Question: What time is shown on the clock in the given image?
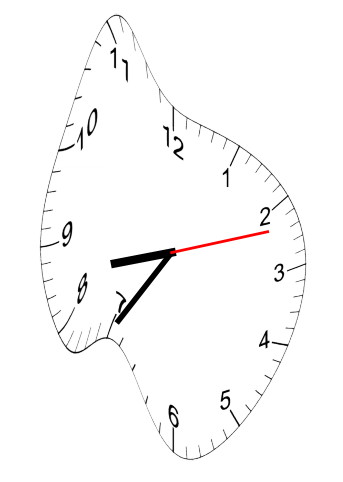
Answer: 08:35:12